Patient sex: F
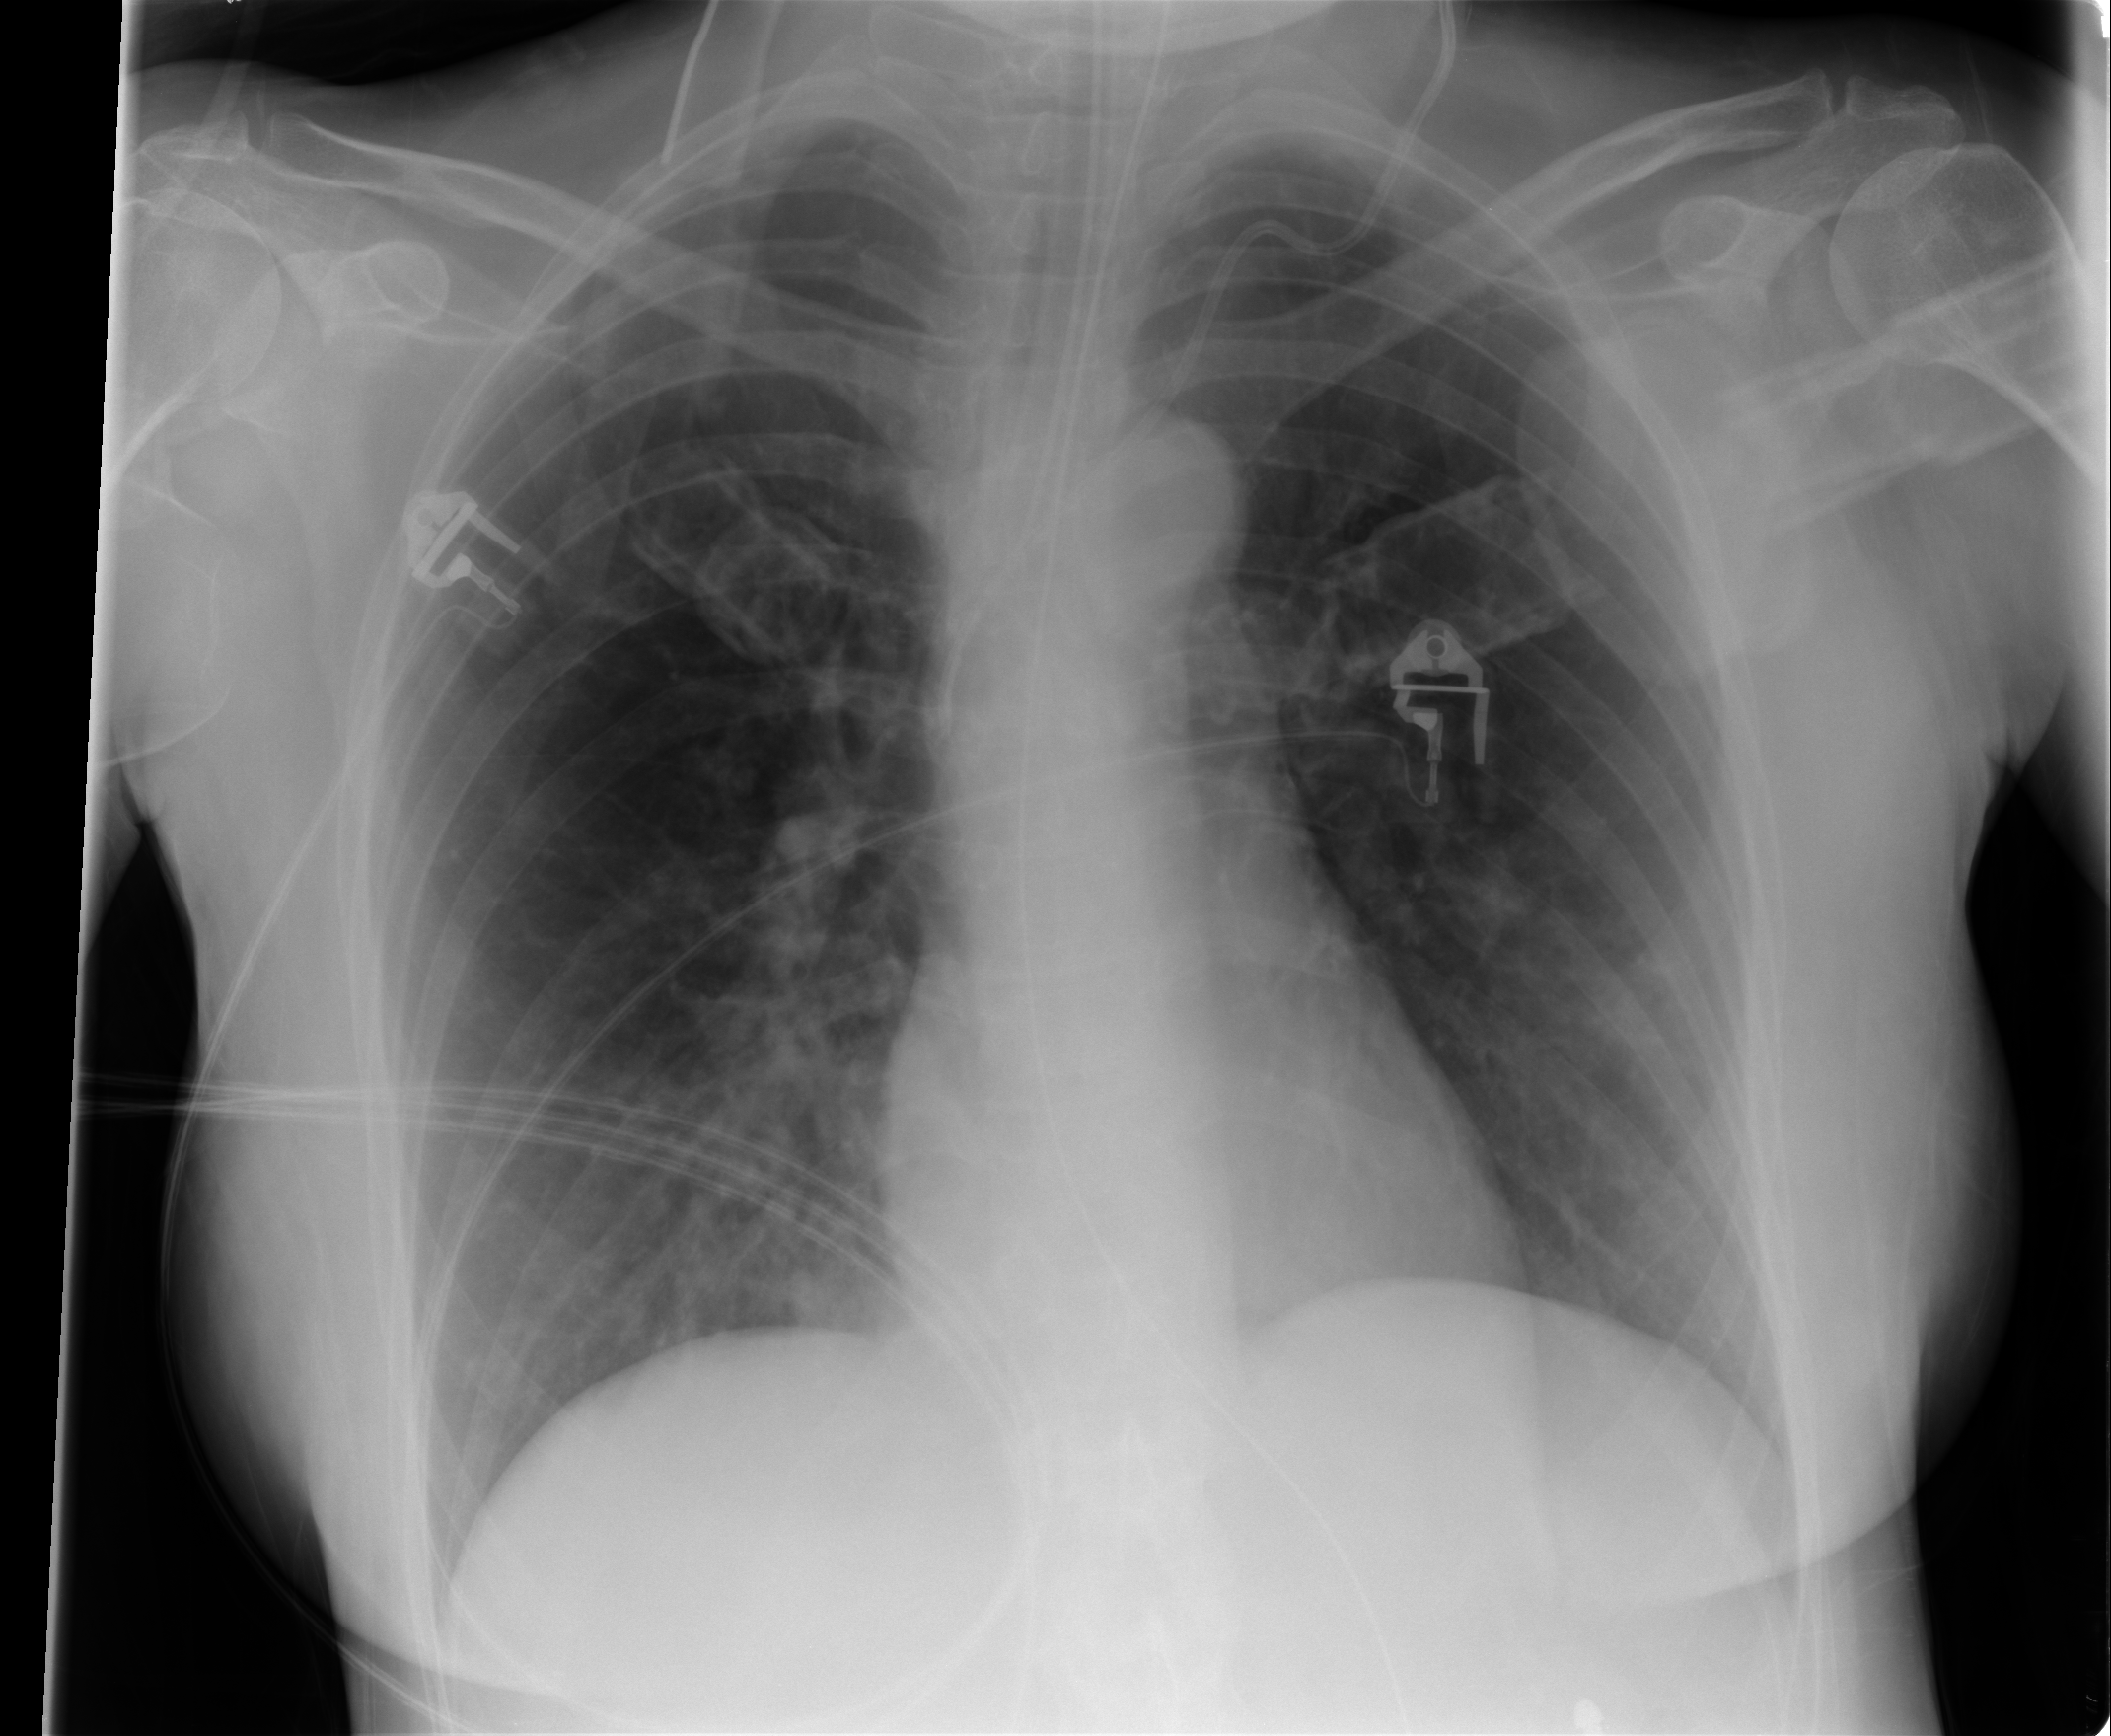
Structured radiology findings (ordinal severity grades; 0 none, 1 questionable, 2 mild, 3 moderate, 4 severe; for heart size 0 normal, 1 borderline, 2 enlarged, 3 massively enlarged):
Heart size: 0
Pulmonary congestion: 0
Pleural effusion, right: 0
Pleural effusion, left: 0
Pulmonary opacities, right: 1
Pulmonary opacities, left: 0
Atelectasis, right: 0
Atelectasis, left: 0